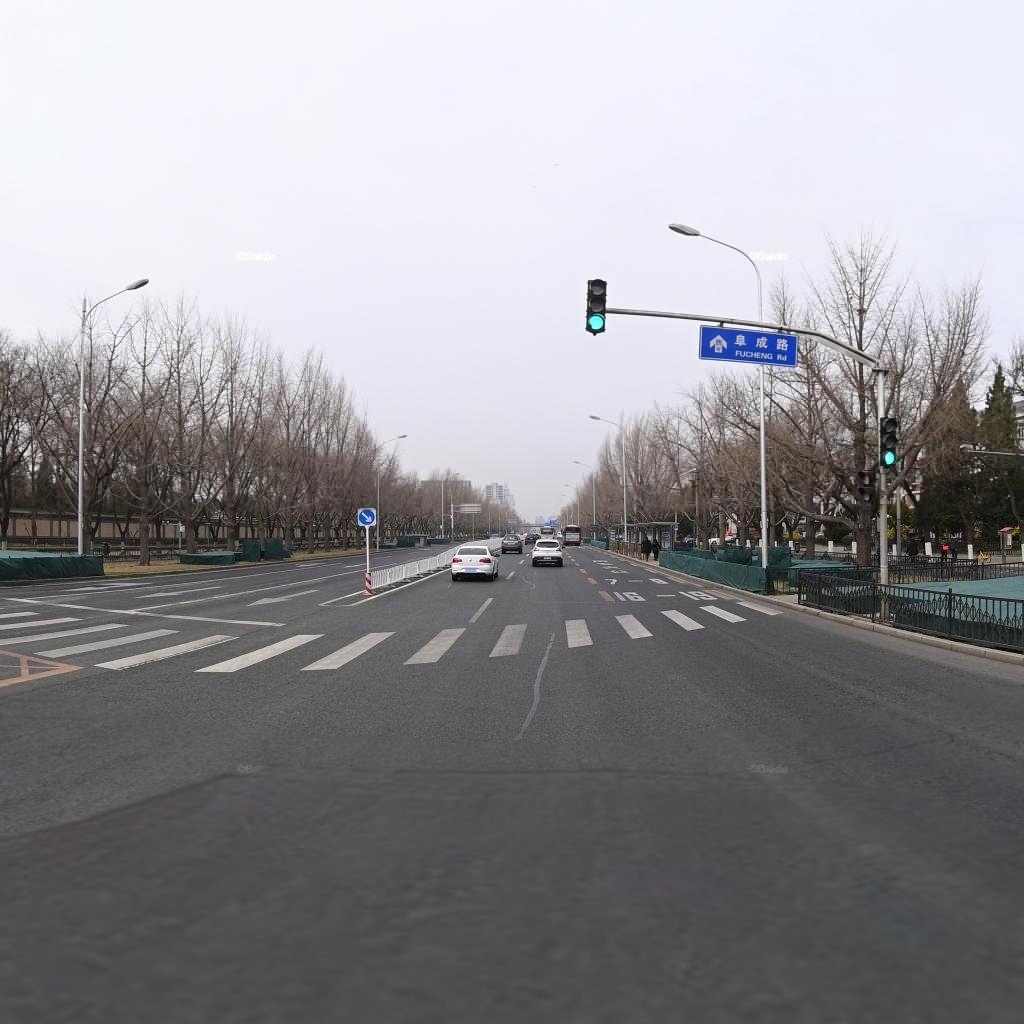
Region: Haidian
Road damage annotations: longitudinal patch, longitudinal patch, transverse crack